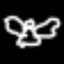
Label: angel